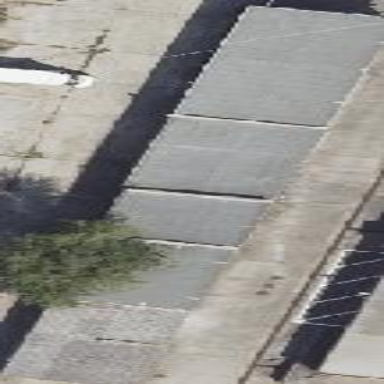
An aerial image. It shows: Group of garages.